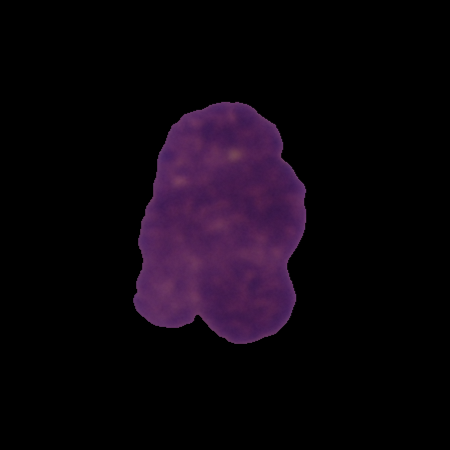
Label: healthy